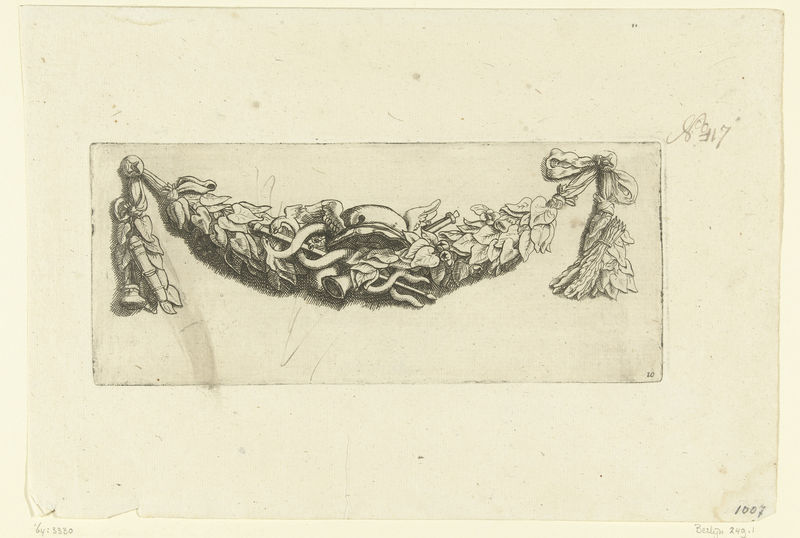
Titel: Festoen van bladeren en attributen van Mercurius
Künstler: Artus (I) Quellinus
Standort: Amsterdam
Institution: Rijksmuseum
Schlagwörter: hat, black, green, old, painting, decorative, print, brown, flower, helmet, drawing, paper, animals, sketch, snakes, wings, still life, garland, leaves, wreath, ink, art, pencil, leaf, horns, stick, hatching, cross hatching, bow, wing, trumpet, snake, sepia, bell, graphite, mercury, signed, vintage, monotone, dated, artwork, value, herb, neckless, medicine, serpents, caduceus, 1007, serpants, rod of aepidus, rod of aedipus, garnment, flower peice